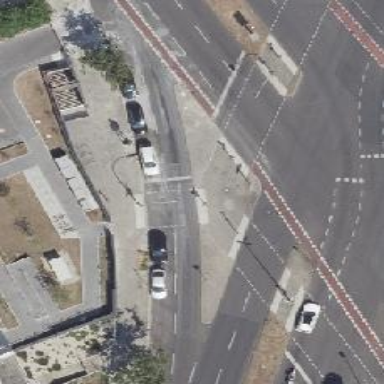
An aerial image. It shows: Footway that serves as traffic island.